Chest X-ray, AP view. Patient: 44 years old, sex F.
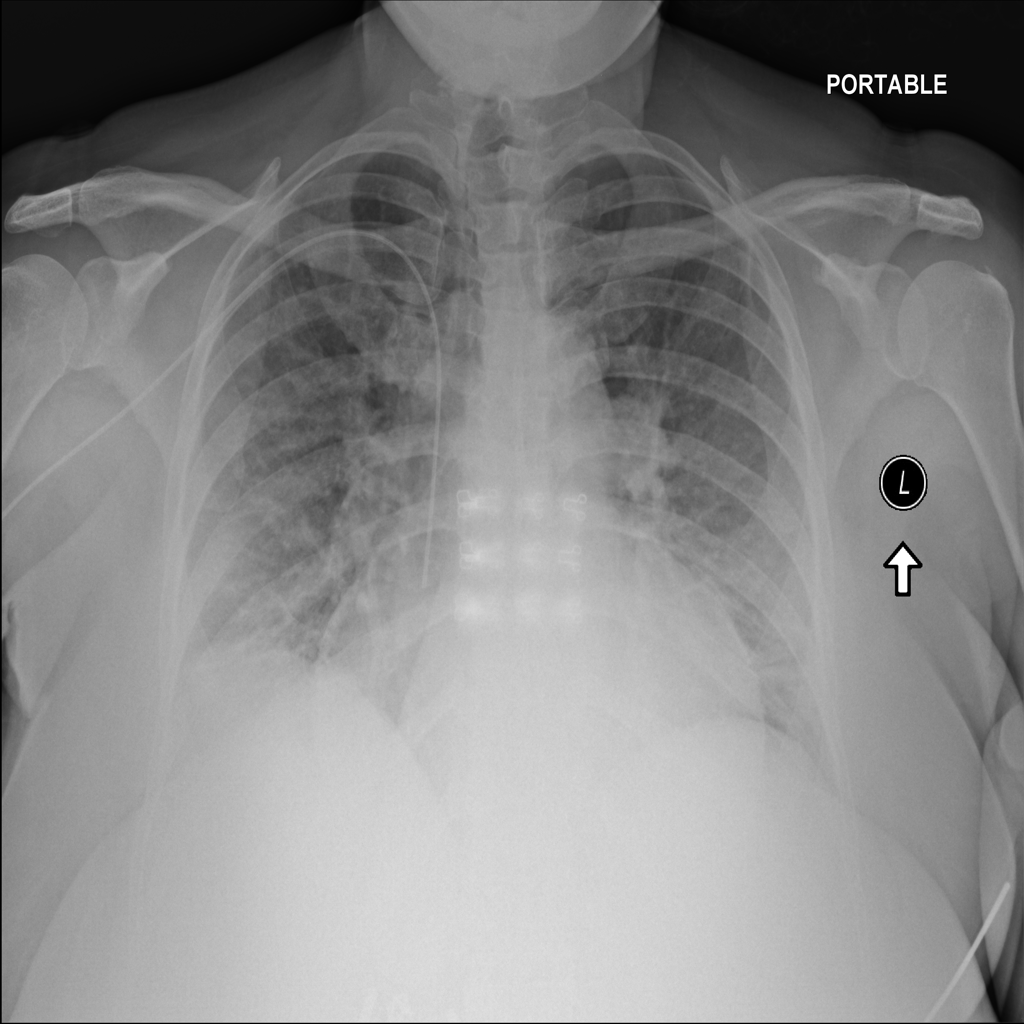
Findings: Infiltration